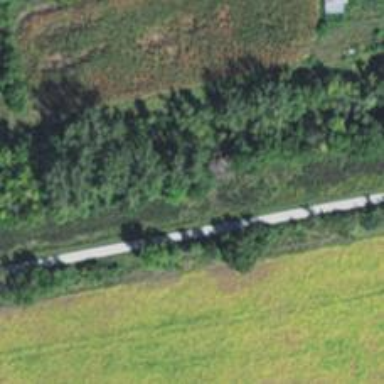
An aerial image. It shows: Abandoned railway.